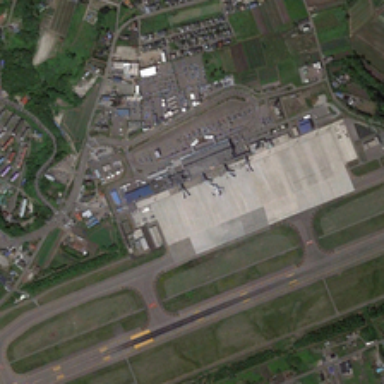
A plane is in an airport near many buildings and farmlands .